Question: I'm trying to install Hubot on my local machine. Going well so far until I have encountered this error. The Error is pretty clear:
> Building the projects in this solution one at a time. To enable parallel build, please add the "/m" switch.
However I am running the Hubot Initialization command 'Yo Hubot'. And I am not able to use the switch. Any suggestions or advice on what I should do?

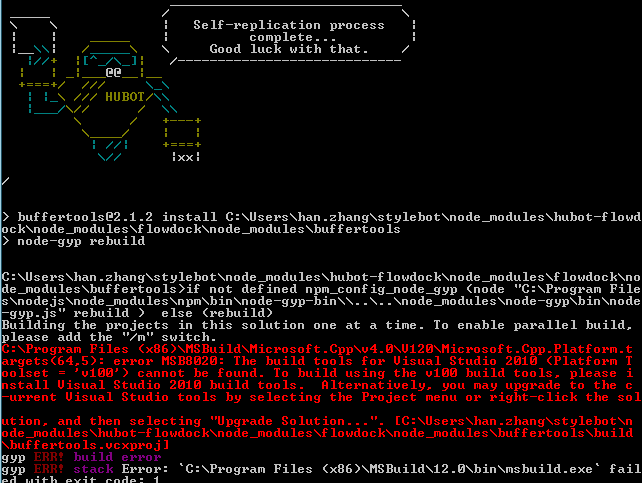
Answer: Enabling parallel build will not solve you problem, that one is just an informative message. The real problem is you don't have the Visual Studio version that was used to create one of the components Hubot needs.
Try this: 'npm config set msvs_version 2012' (or 2013 if you have that one).